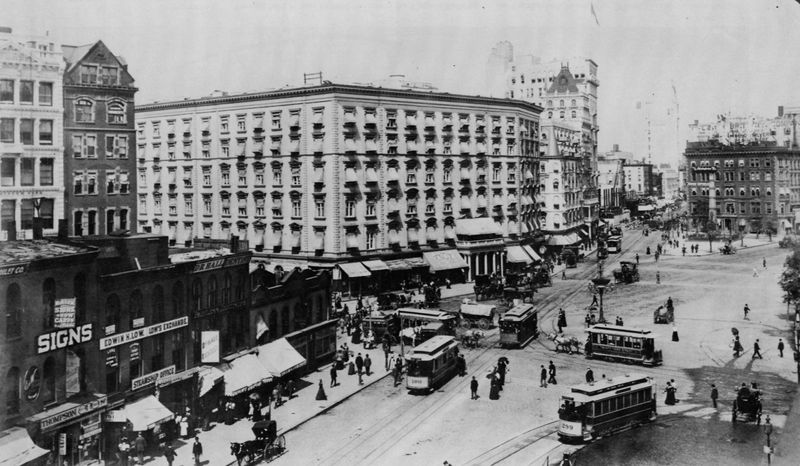
Titel: Broadway und 23rd Street
Künstler: Amerikanischer Photograph
Schlagwörter: baum, himmel, schatten, weiß, bäume, frauen, menschen, stadt, blumen, cafe, fenster, grau, jahrhundertwende, laterne, laternen, männer, schwarz, straße, säulen, dach, gebäude, haus, leute, architektur, häuser, gehen, england, kamin, kamine, pferd, pferde, schrift, fassade, fassaden, geschäft, passanten, pflaster, spuren, modern, dächer, giebel, winter, amerika, fußgänger, geschäfte, kutsche, kutschen, laden, platz, werbung, auto, inschrift, foto, fotografie, grossstadt, dunkelgrau, bürgersteig, gehsteig, kreuzung, schwarz-weiß, gehweg, bürger, photo, aufschrift, sims, hellgrau, pfers, bahn, schiene, schienen, zentrum, gebüde, autos, bahnen, fahrzeuge, englisch, markise, photografie, fuhrwerk, straßenbahn, tram, bauwerke, hochhaus, innenstadt, markisen, einwohner, bus, elektrizität, busse, marquise, straßenbahnen, graoßstadt, marktplart, schienfahrzeuge, signs, strasenbahn